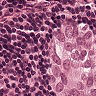
Metastatic tissue present: yes